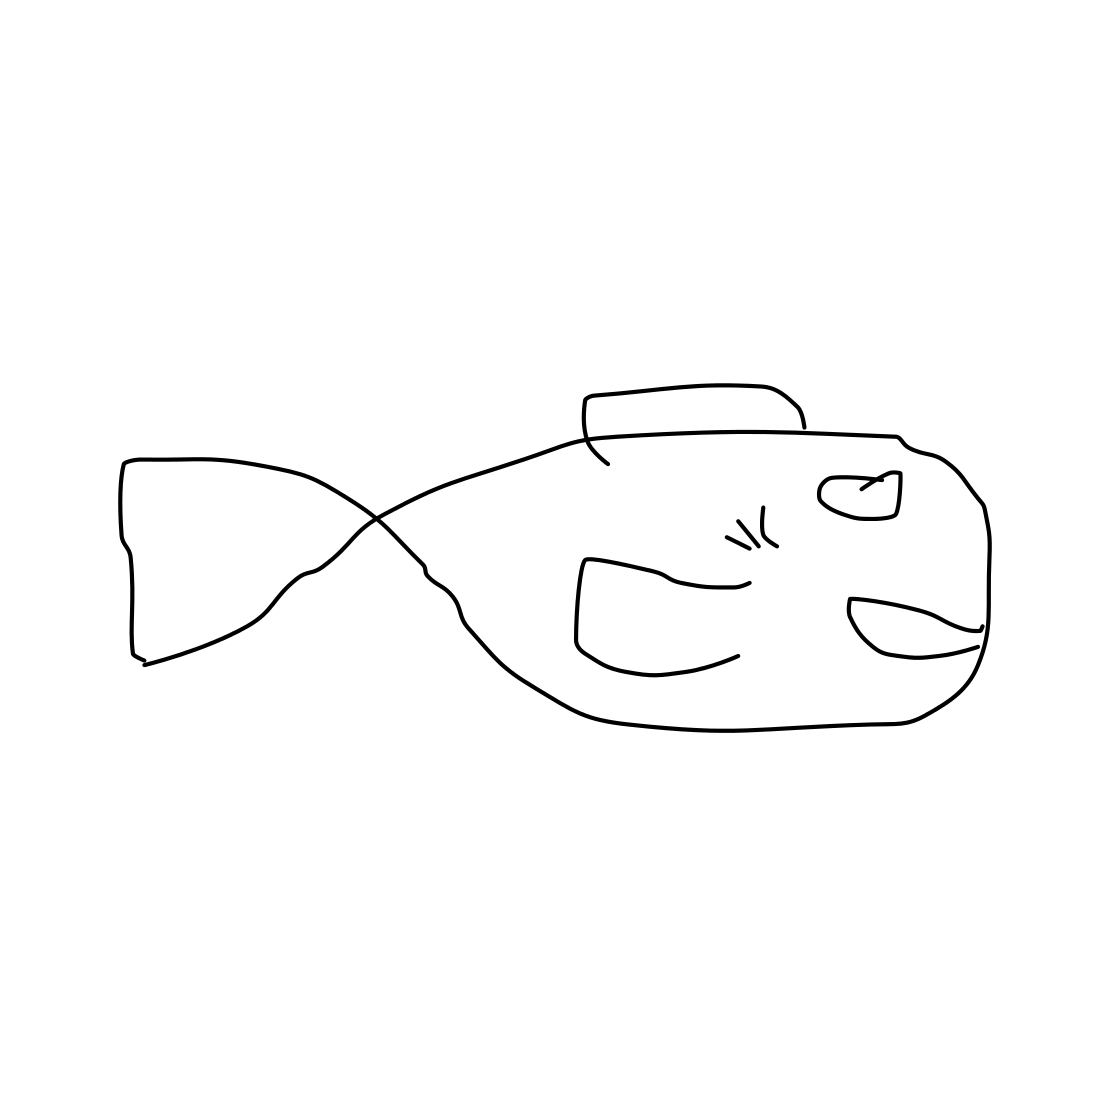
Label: fish